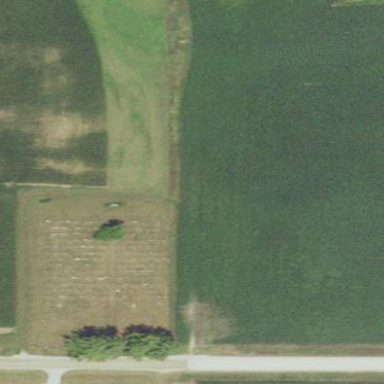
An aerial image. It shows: Cemetery.